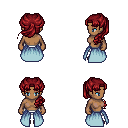
a pixel art fantasy rpg character, female body template, human, dark skin, overskirt, white pants, brunette princess hairstyle, four views (front, back, left, right), 2x2 character sprite sheet, small pixel art, hard edges, no anti-aliasing